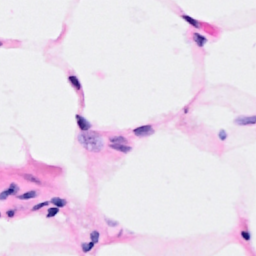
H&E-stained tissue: Breast